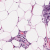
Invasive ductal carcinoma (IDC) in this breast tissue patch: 1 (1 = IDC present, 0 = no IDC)